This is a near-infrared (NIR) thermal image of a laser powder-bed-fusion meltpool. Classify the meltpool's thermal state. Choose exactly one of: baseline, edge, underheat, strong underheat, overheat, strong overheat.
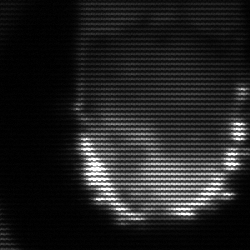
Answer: baseline